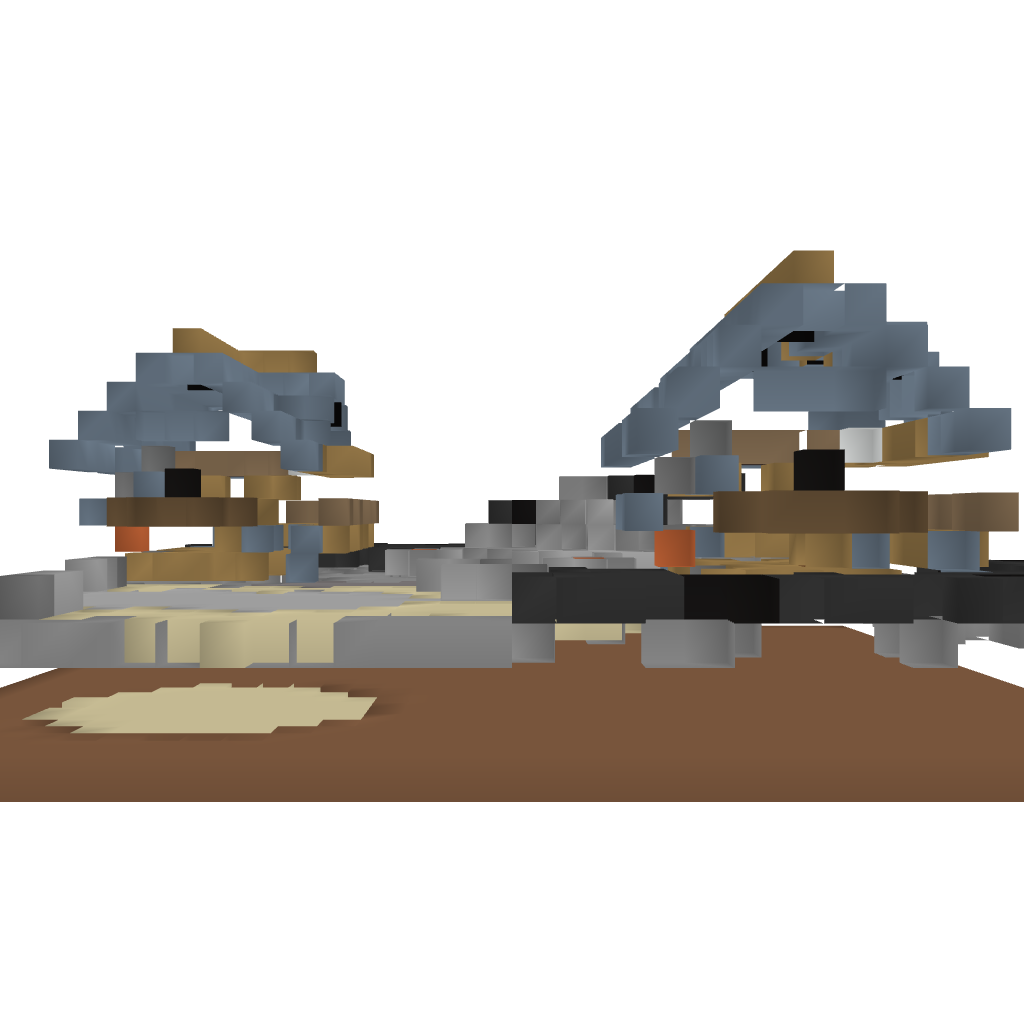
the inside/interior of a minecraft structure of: Bungalow Oasis